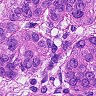
Metastatic tissue present: yes